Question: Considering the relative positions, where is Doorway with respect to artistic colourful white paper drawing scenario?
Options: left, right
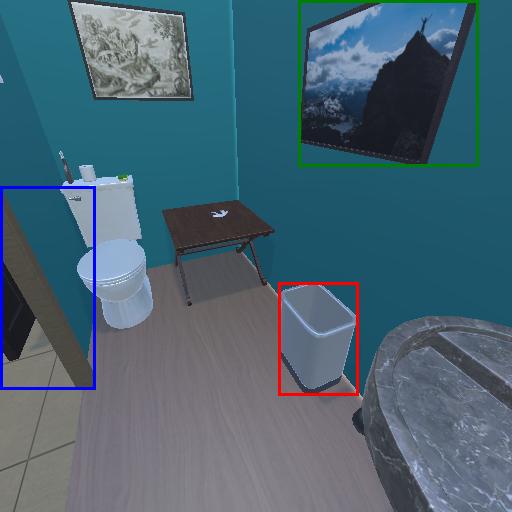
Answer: left